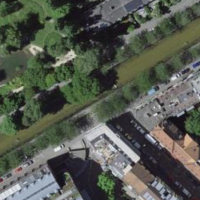
EUNIS habitat code: 57
Species observed at this site:
Helicoverpa armigera
Corvus corone
Fagus sylvatica
Dendrocopos major
Hemerocallis fulva
Aegithalos caudatus
Sylvia atricapilla
Poecile palustris
Phylloscopus collybita
Larus michahellis
Gallinula chloropus
Erithacus rubecula
Pica pica
Phoenicurus ochruros
Sitta europaea
Columba livia
Motacilla cinerea
Cyanistes caeruleus
Sorbus aucuparia
Anas platyrhynchos
Sturnus vulgaris
Troglodytes troglodytes
Streptopelia decaocto
Fringilla coelebs
Passer domesticus
Turdus merula
Columba palumbus
Parus major
Hirundo rustica
Milvus migrans
Cotinus coggygria
Delichon urbicum